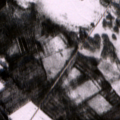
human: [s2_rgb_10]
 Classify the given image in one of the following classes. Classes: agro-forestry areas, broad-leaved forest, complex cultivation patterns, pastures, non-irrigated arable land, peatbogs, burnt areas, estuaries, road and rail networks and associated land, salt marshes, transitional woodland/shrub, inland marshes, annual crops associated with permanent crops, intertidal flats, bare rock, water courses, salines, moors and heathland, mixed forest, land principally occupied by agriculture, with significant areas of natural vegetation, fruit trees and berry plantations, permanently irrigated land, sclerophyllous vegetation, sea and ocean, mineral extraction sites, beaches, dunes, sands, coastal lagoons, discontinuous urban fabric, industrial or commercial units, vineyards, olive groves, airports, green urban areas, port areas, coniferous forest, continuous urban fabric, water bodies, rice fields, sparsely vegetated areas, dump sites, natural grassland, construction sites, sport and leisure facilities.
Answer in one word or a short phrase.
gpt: non-irrigated arable land, coniferous forest, mixed forest, transitional woodland/shrub, peatbogs